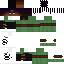
A female human skin with dark skin, wearing brown long hair dressed in a green hoodie and black pants, featuring a closed mouth.